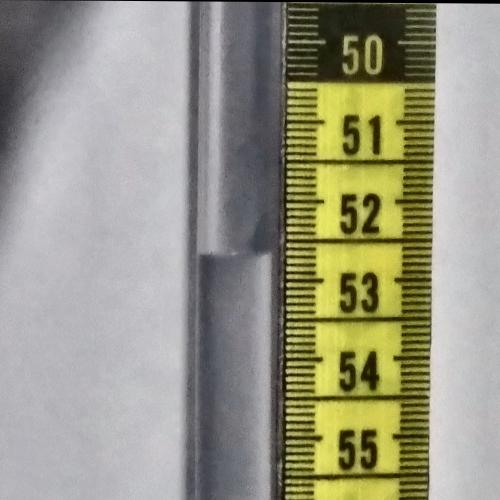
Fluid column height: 52.7 cm